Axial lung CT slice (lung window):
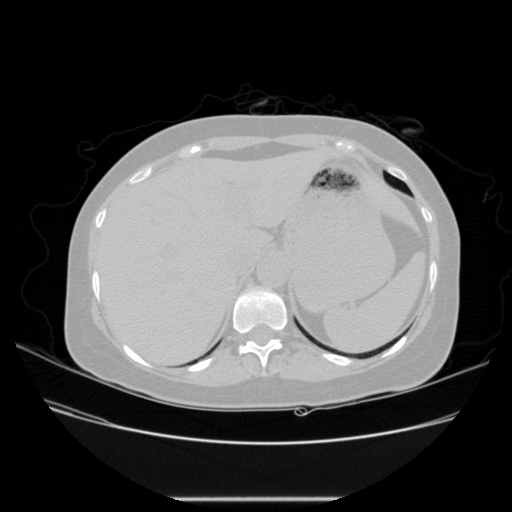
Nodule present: no